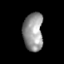
Tissue: skin
Cell type: Epithelial cells
Senescence score: 0.8502
Nuclear area (px): 744
Mean DAPI intensity: 148.765